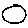
Label: circle